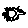
Label: sun